Question: I'm trying to extract letters from a game board for a project. Currently, I can detect the game board, segment it into the individual squares and extract images of every square.
The input I'm getting is like this (these are individual letters):

At first, I was counting the number of black pixels per image and using that as a way of identifying the different letters, which worked somewhat well for controlled input images. The problem I have, though, is that I can't make this work for images that differ slightly from these.
I have around 5 samples of each letter to work with for training, which should be good enough.
Does anybody know what would be a good algorithm to use for this?
My ideas were (after normalizing the image):
- - -
Any help would be appreciated!
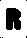
Answer: I think this is some sort of Supervised Learning. You need to do some feature extraction on the images and then do your classification on the basis of the feature vector you've computed for each image.
On the first sight, that Feature Extraction part looks like a good scenario for <URL>.
Alternatively, you could omit this step and use each pixel value as seperate feature. I think the suggestion in <URL> goes in this direction, but adds a PCA compression to reduce the dimensionality of the feature space.
As for the classification part, you can use almost any classification algorithm you like. You could use an SVM for each letter (binary yes-no classification), you could use a NaiveBayes (what is the maximal likely letter), or you could use a k-NearestNeighbor (kNN, minimum spatial distance in feature space) approach, e.g. <URL>.
Especially for distance-based classifiers (e.g. kNN) you should consider a normalization of your feature space (e.g. scale all dimension values to a certain range for euclidean distance, or use things like mahalanobis distance). This is to avoid overrepresenting features with large value differences in the classification process.
Of course you need training data, that is images' feature vectors given the correct letter.
And a process, to evaluate your process, e.g. cross validation.
---
In this case, you might also want to have a look at <URL>. In this case you would convolute the candidate image with the available patterns in your training set. High values in the output image indicate a good probability that the pattern is located at that position.